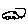
Label: car